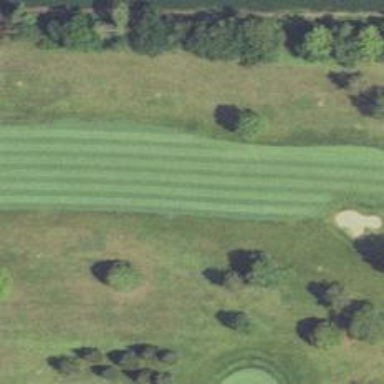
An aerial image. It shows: View of golf hole.